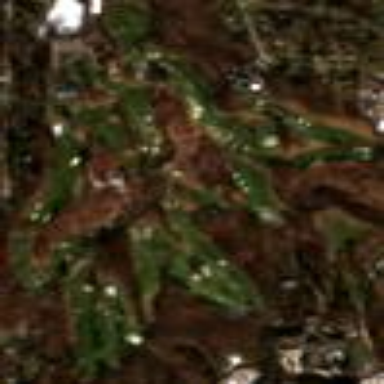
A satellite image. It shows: Golf course surrounded by greenery.